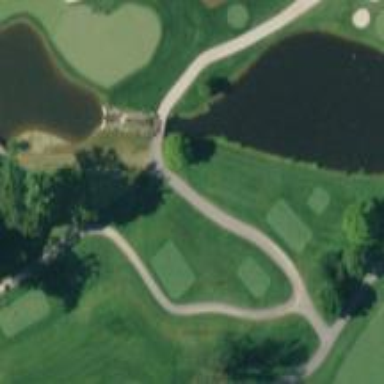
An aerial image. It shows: Service road used as golf cart path.